Field crop: maize
Growth stage: 2
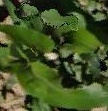
Species: maize